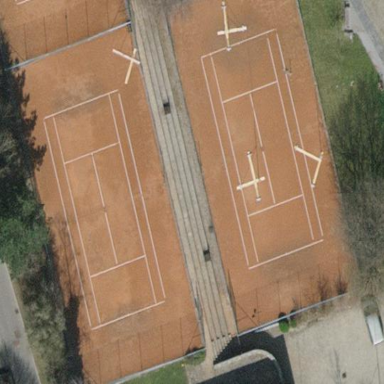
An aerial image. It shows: Tennis court on pitch.